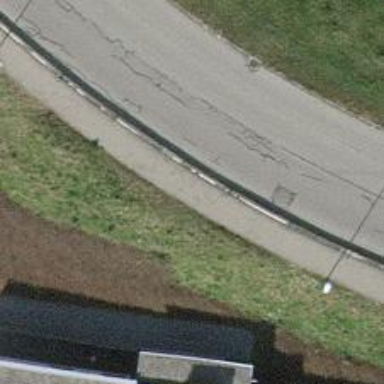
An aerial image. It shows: Sidewalk.